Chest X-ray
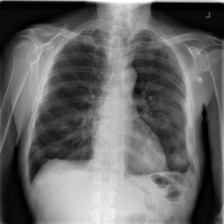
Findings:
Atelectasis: negative
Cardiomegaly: negative
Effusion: negative
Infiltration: negative
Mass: negative
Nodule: negative
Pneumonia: negative
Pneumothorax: negative
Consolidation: negative
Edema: negative
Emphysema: negative
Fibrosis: negative
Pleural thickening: negative
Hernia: negative